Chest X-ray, PA view. Patient: 57 years old, sex M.
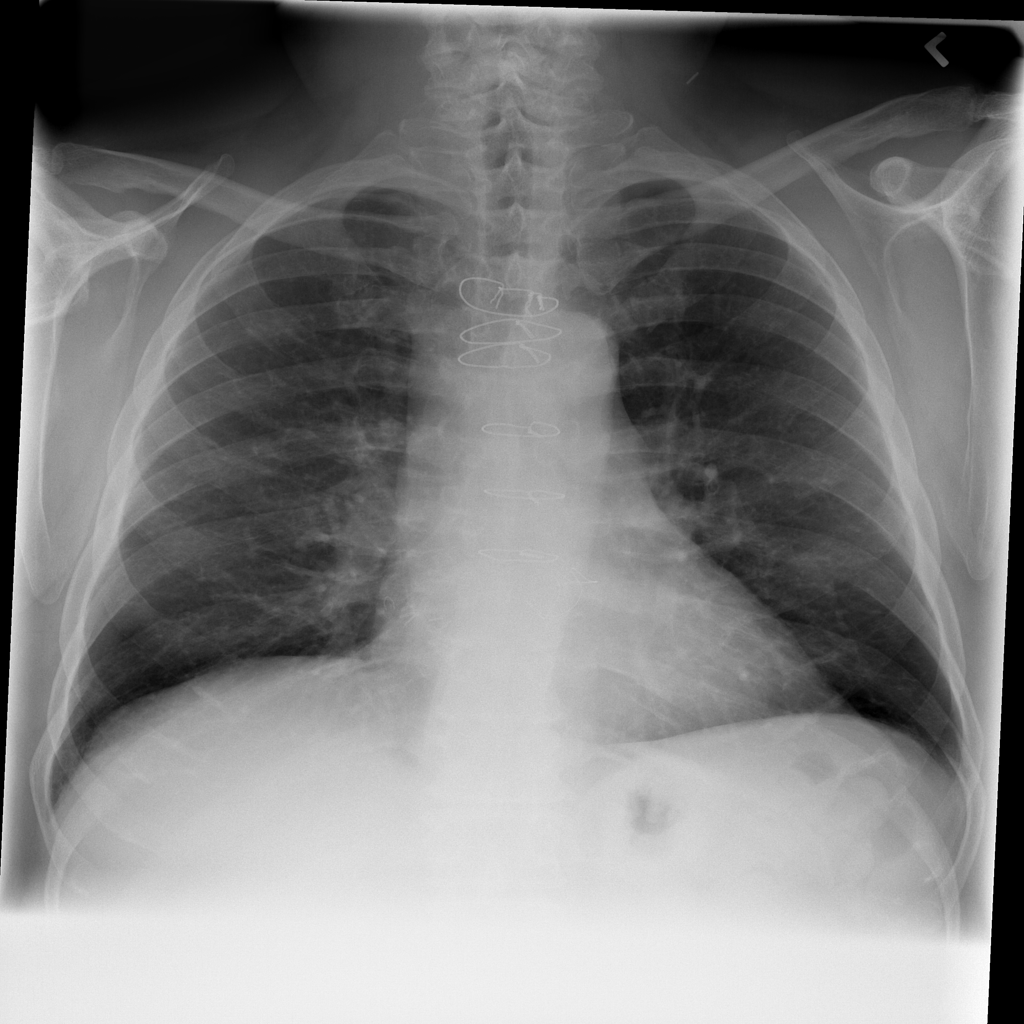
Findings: No Finding